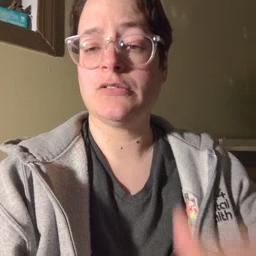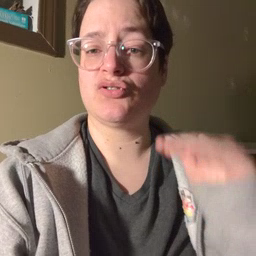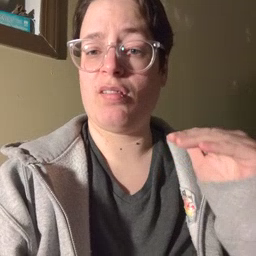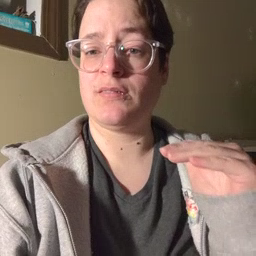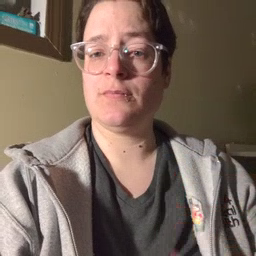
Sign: child